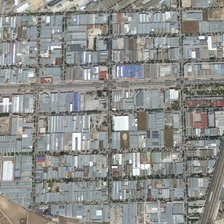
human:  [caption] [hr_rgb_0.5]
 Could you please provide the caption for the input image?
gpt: many buildings are in an industrial area .

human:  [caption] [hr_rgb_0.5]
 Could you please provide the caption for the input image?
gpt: many buildings are in an industrial area .

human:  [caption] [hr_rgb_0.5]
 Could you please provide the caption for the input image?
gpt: many buildings are in an industrial area .

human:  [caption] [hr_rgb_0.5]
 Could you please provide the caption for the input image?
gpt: many buildings are in an industrial area .

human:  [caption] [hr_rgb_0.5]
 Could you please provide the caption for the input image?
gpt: many buildings are in an industrial area .